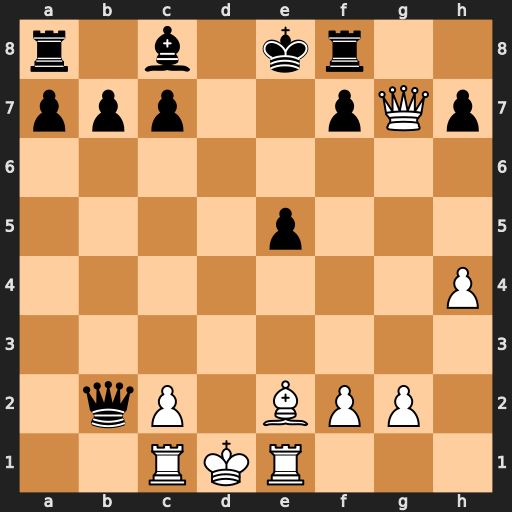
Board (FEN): r1b1kr2/ppp2pQp/8/4p3/7P/8/1qP1BPP1/2RKR3
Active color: w
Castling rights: q
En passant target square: -
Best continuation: Bb5+ Qxb5 Rxe5+ Qxe5 Qxe5+